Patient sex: M
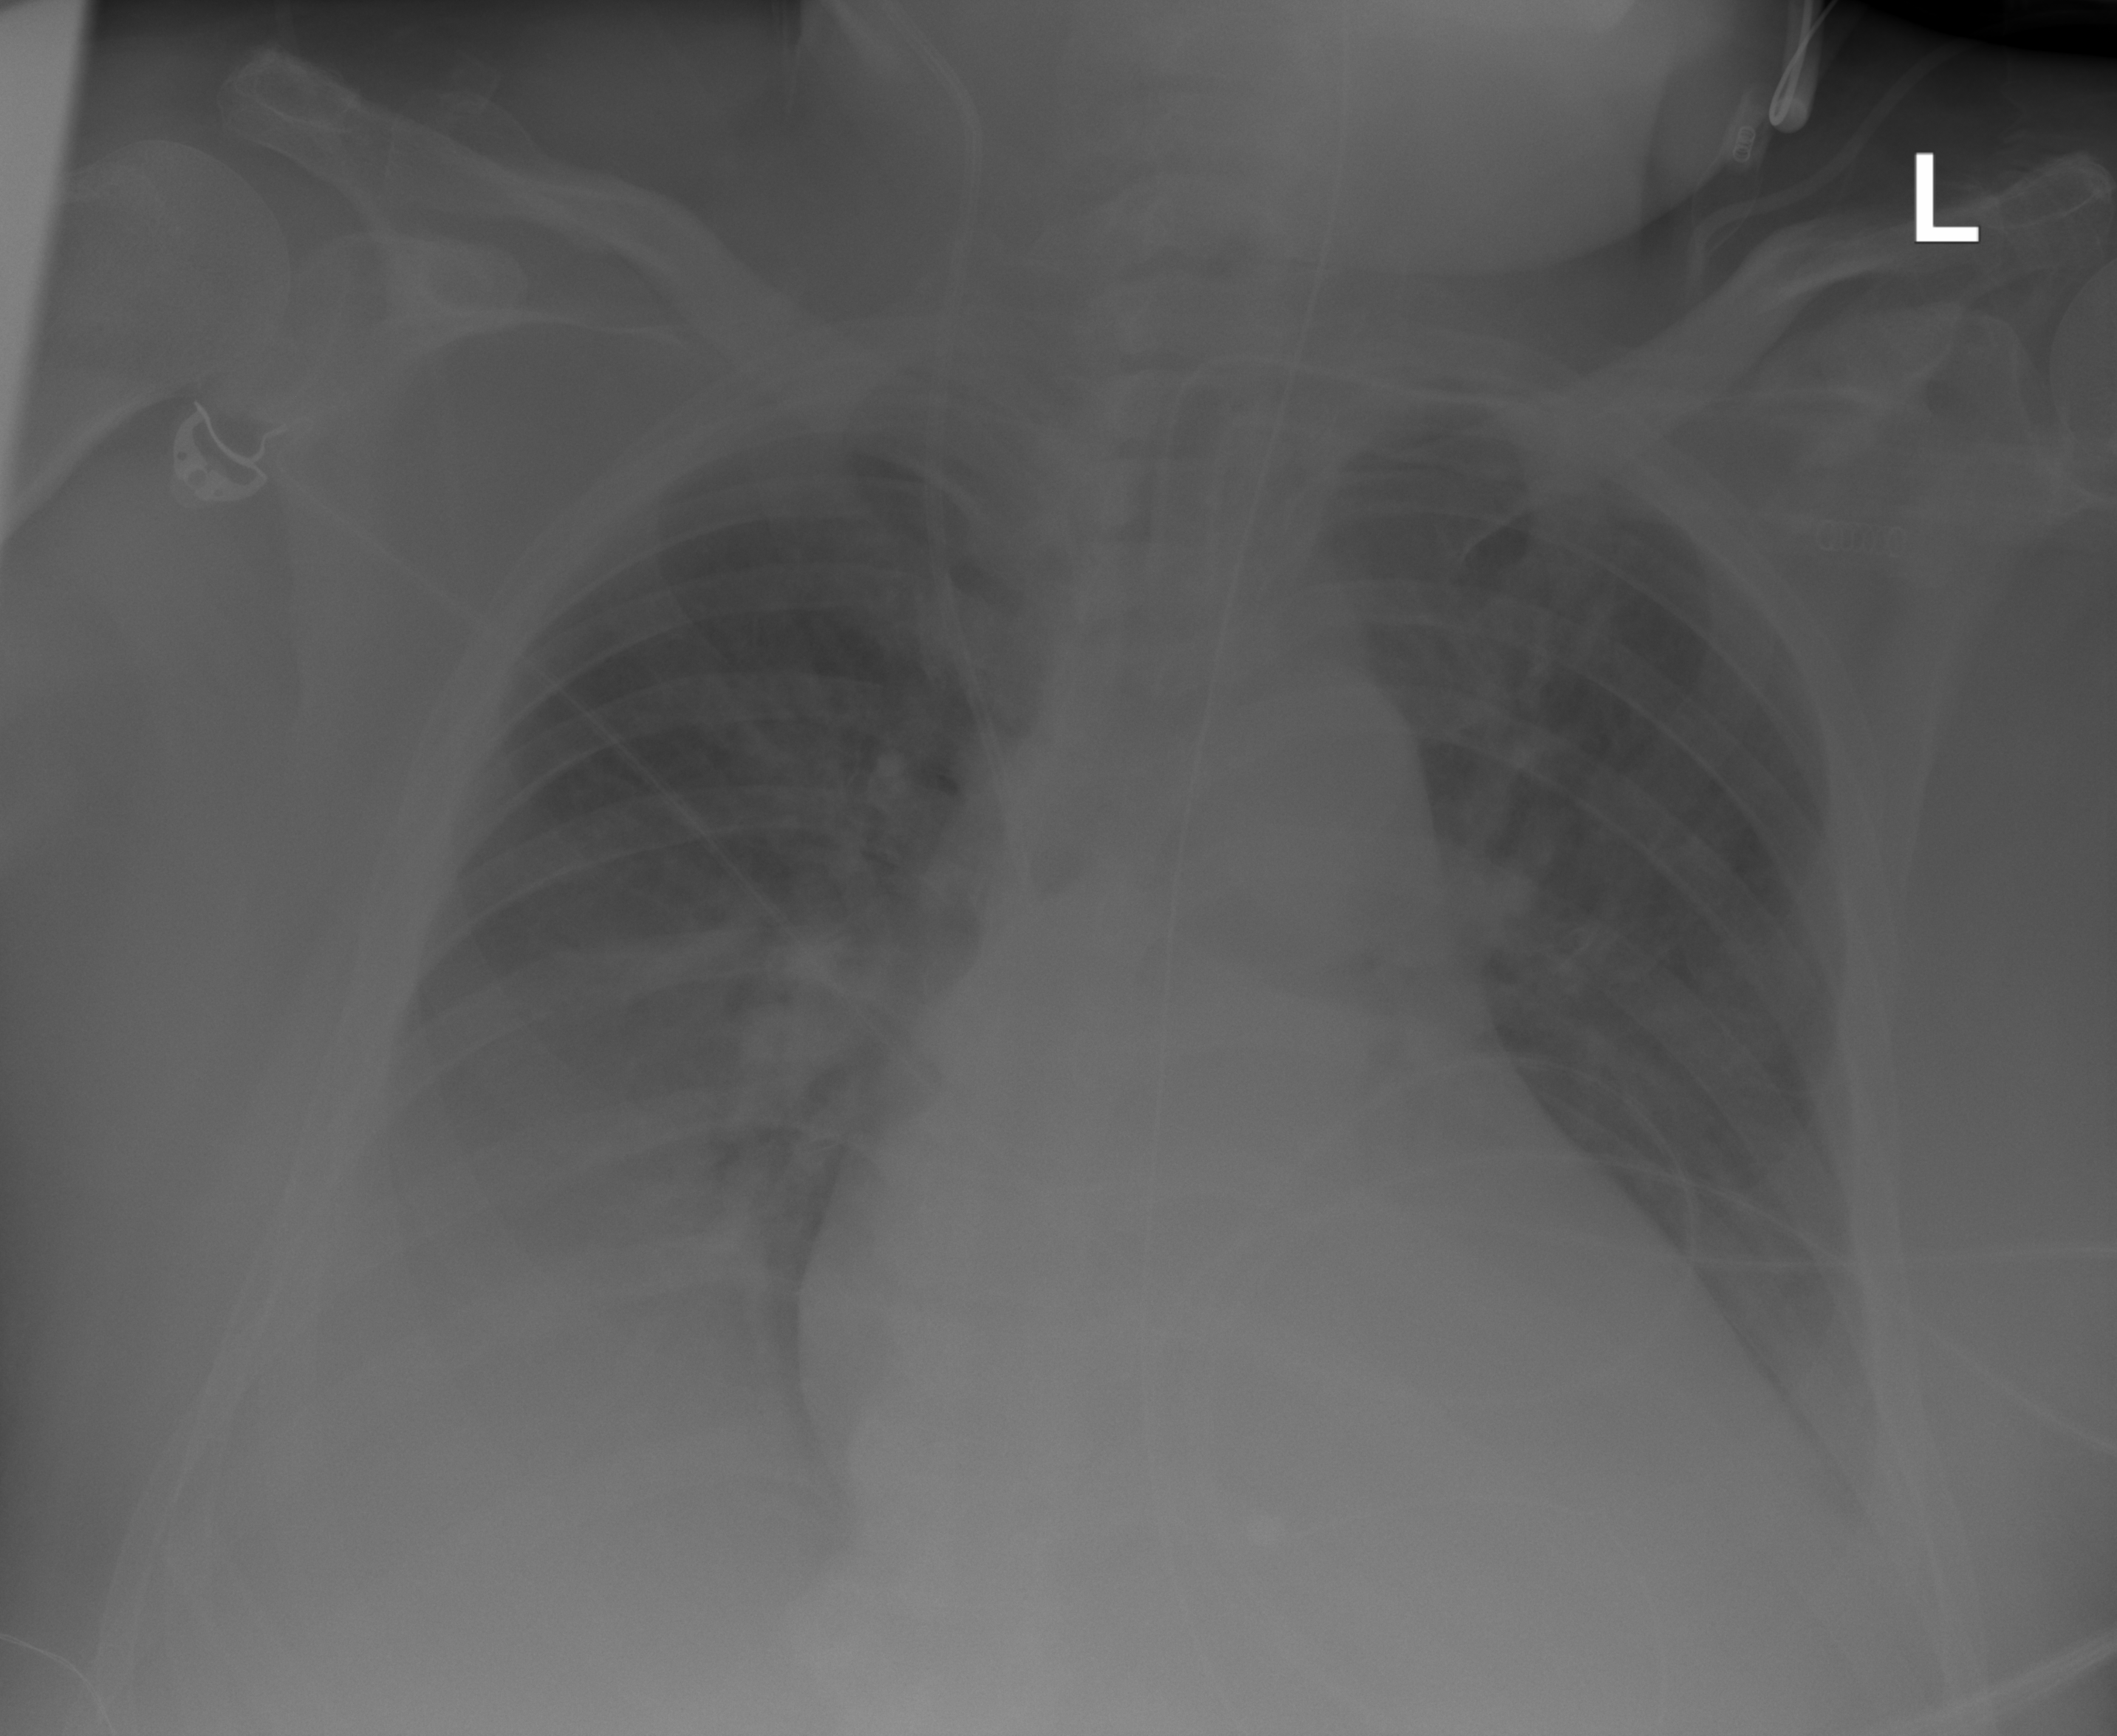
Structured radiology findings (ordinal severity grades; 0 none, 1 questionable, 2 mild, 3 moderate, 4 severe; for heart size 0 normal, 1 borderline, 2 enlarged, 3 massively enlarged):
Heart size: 2
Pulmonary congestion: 2
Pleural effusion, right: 2
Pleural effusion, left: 2
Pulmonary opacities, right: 1
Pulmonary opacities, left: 0
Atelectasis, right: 2
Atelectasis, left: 2